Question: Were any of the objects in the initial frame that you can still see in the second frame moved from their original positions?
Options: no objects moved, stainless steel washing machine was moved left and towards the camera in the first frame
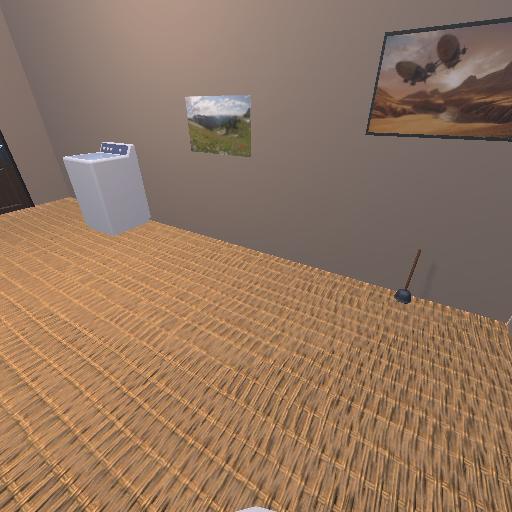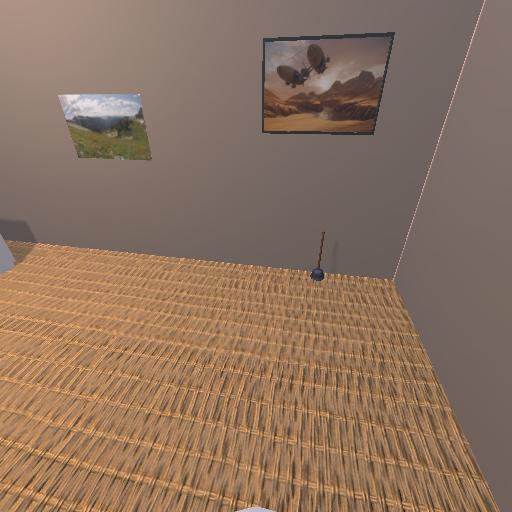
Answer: no objects moved